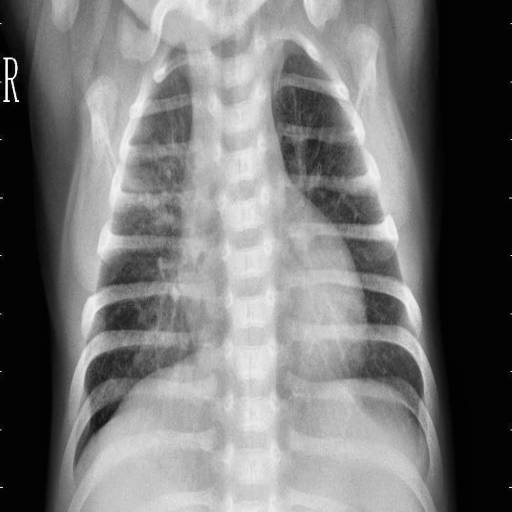
Finding: PNEUMONIA